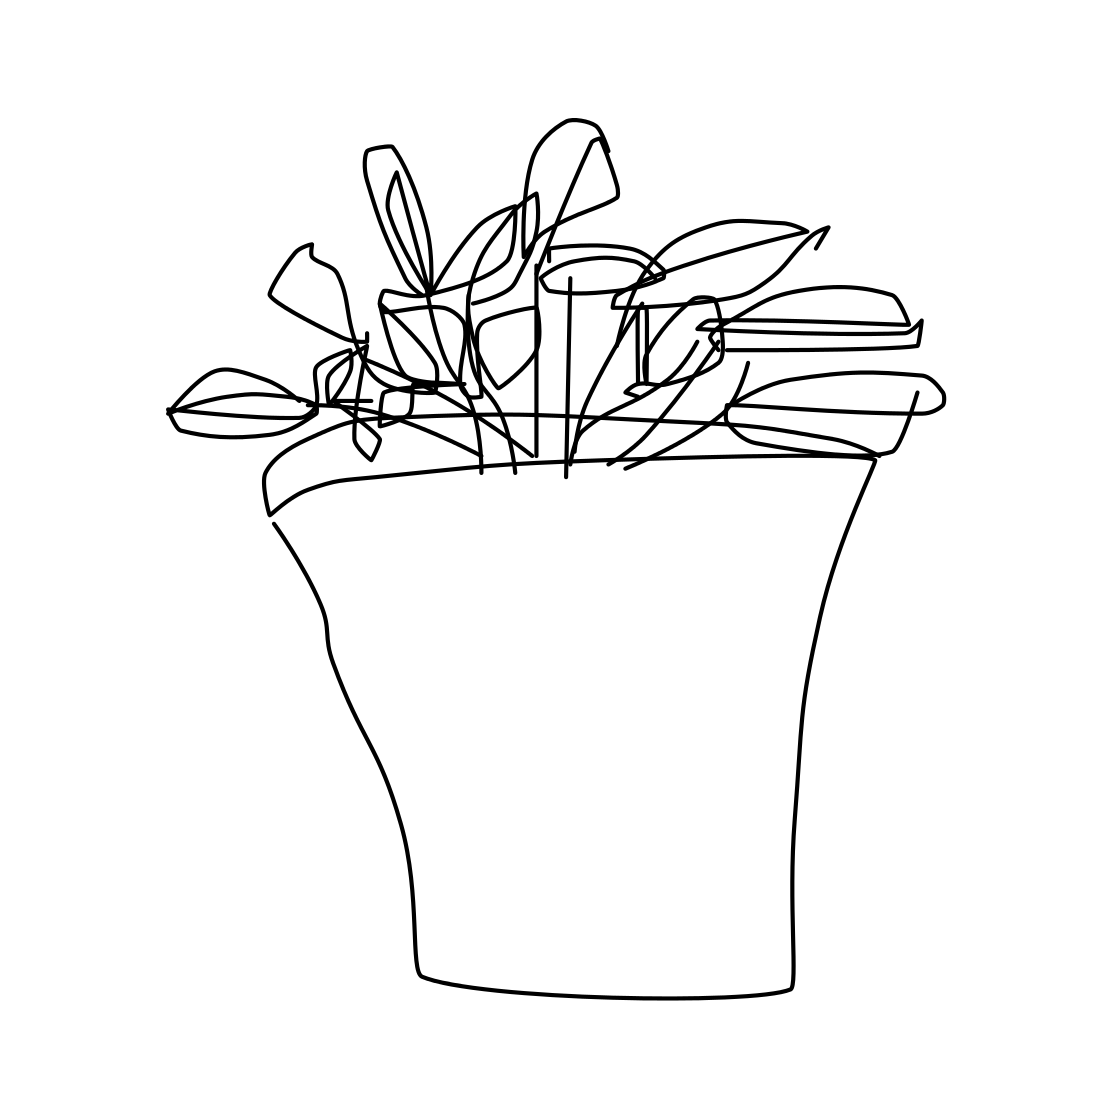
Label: potted plant